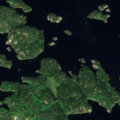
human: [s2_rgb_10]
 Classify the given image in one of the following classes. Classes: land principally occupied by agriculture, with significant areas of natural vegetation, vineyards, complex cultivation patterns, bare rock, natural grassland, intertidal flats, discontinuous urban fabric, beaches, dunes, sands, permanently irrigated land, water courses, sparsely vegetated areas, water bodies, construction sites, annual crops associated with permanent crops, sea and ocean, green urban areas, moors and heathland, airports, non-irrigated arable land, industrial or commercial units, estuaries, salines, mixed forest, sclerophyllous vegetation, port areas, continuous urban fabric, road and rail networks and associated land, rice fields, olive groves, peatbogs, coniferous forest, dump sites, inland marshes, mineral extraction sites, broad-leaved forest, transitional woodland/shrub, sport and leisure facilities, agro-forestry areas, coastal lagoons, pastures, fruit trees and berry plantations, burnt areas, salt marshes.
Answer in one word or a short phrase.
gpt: coniferous forest, mixed forest, water bodies